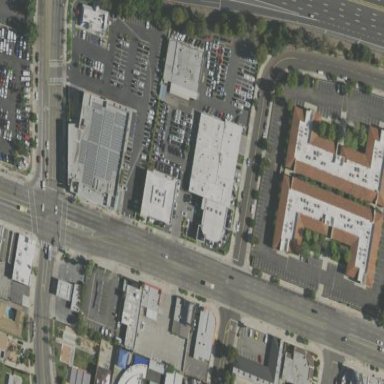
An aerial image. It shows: Car shop.